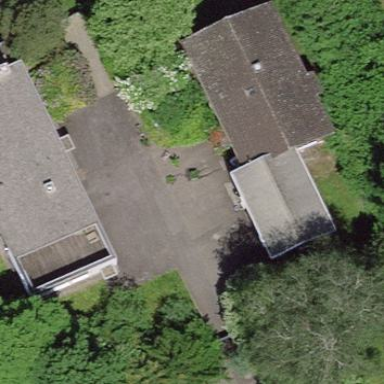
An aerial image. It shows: Simple and straightforward house.